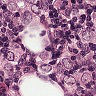
Metastatic tissue present: yes